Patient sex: M
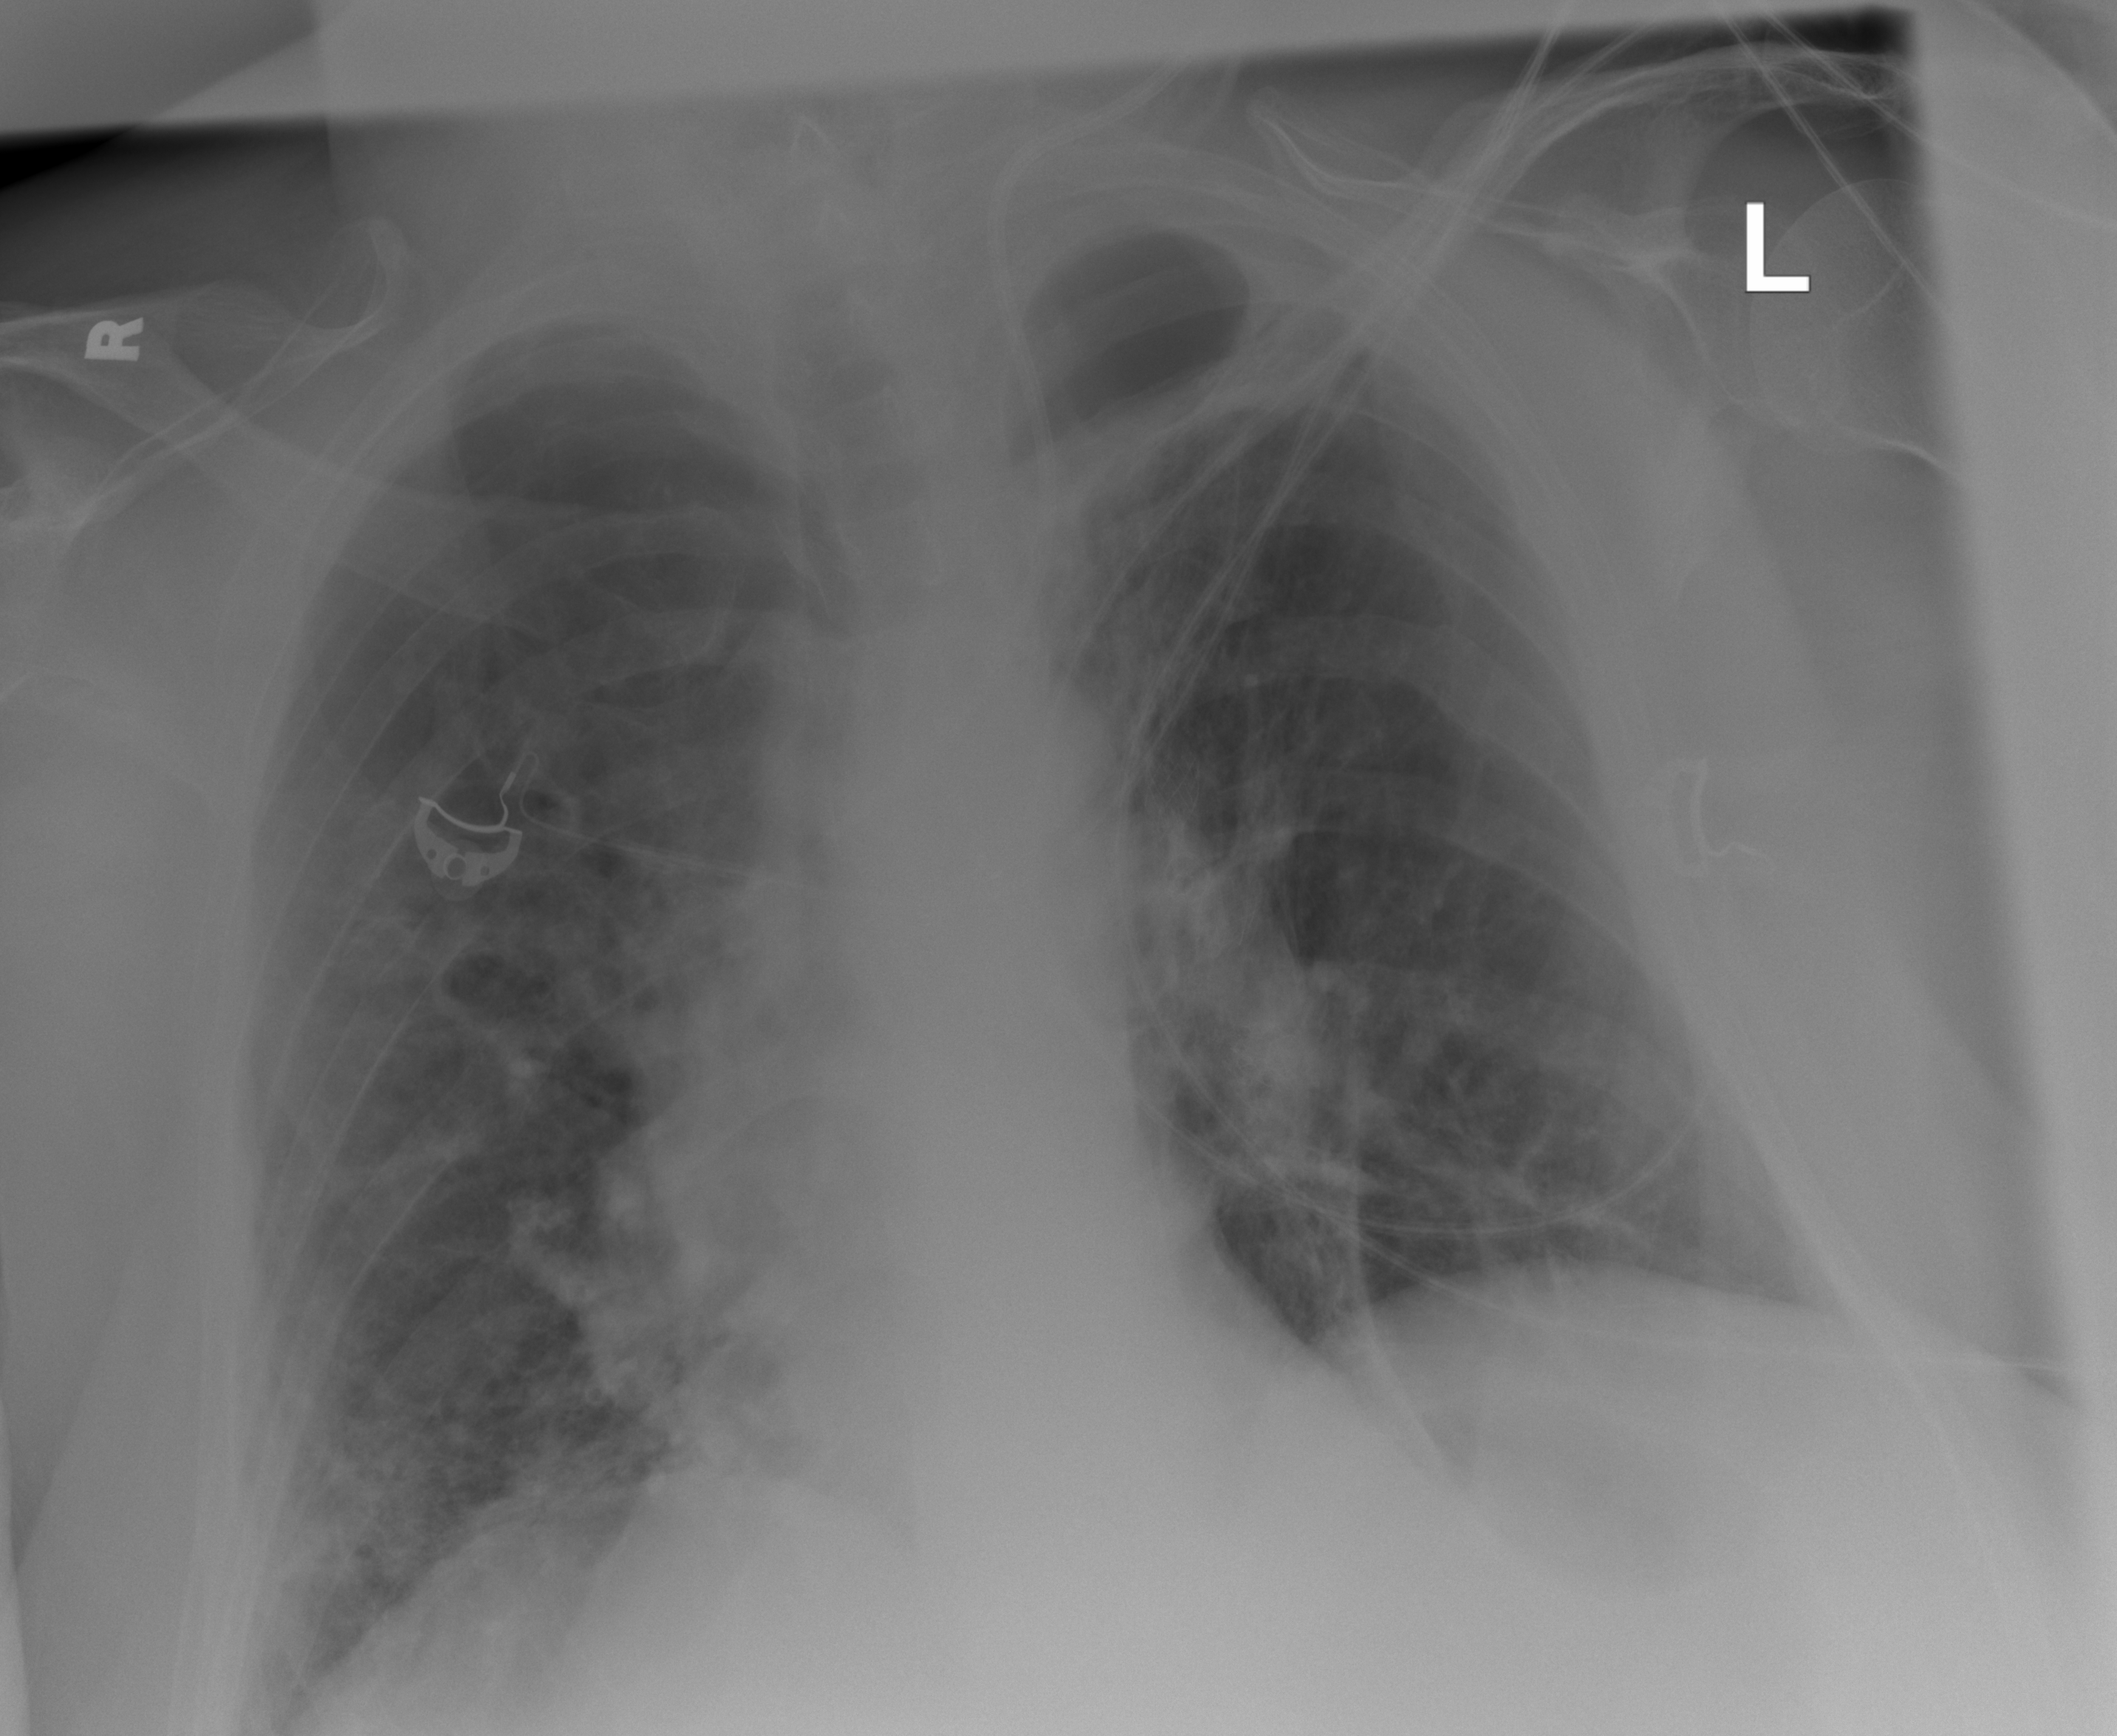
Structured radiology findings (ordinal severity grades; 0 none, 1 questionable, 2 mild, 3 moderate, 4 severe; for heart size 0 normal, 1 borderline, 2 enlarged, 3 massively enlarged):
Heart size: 0
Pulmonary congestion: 2
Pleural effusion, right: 0
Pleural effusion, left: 0
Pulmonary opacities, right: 2
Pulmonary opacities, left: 1
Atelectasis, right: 2
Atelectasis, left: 2